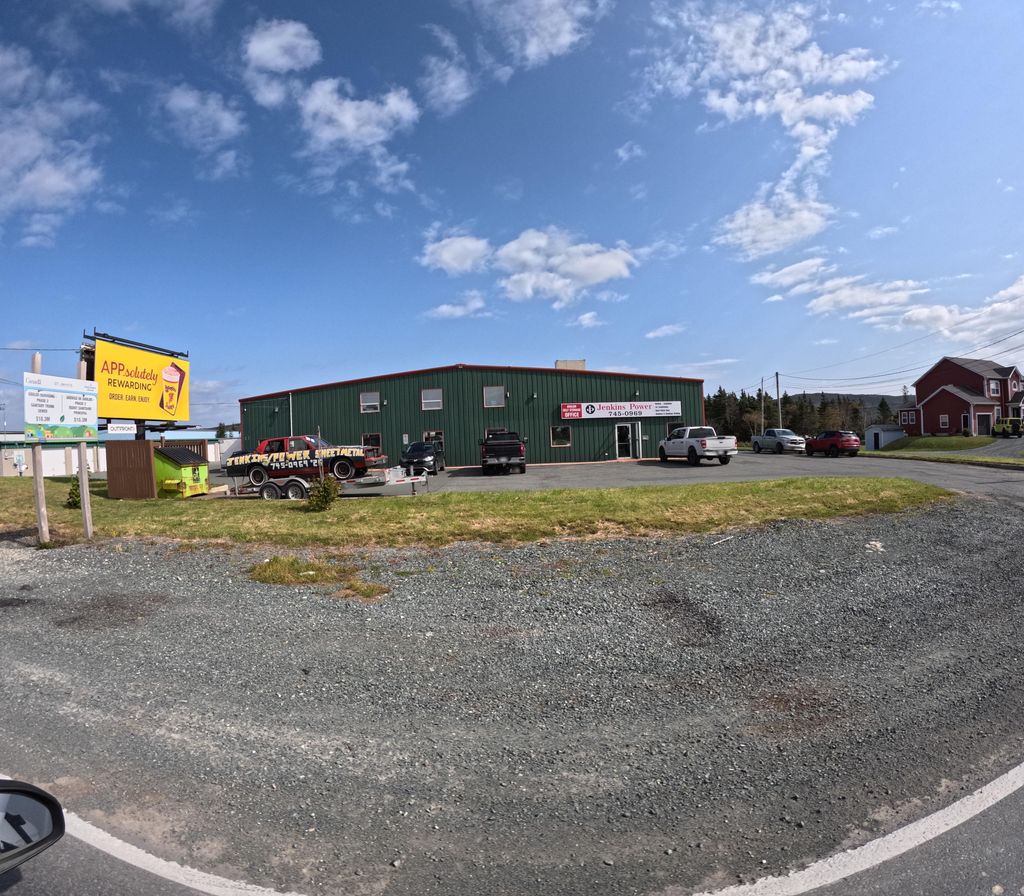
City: st_johns